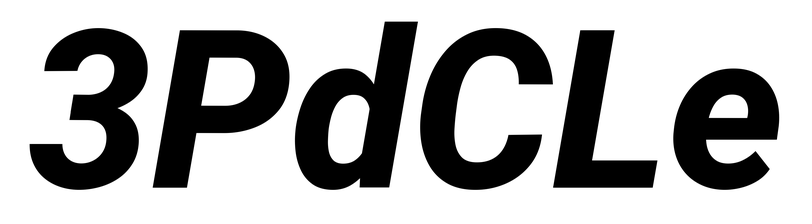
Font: Roboto-Italic_ExtraBold_Italic